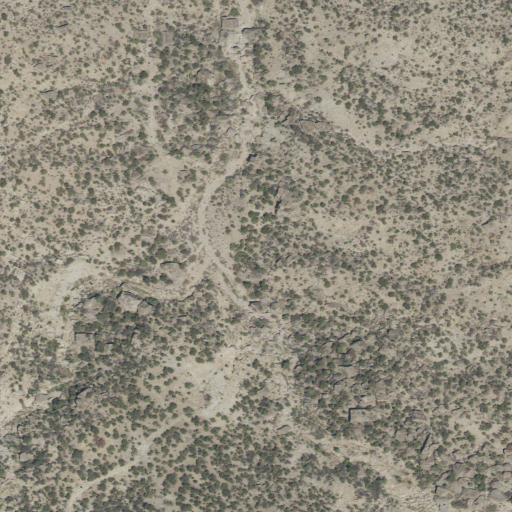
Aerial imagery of valley in Utah named Johnson Hollow containing shrub and evergreen forest